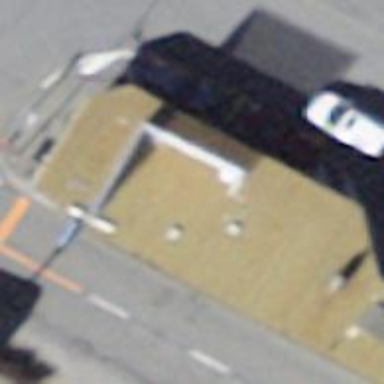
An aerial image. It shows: Restaurant.